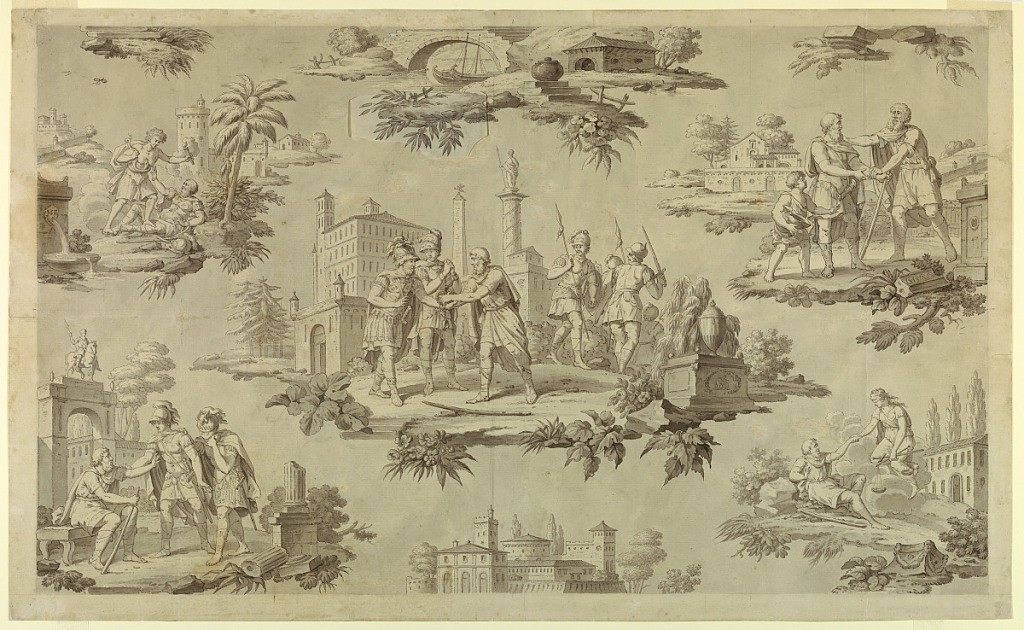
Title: Cartoon for cotton printing: The Life of Belisaire [La Vie de Bélisaire]
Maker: B. M. Lebert, 1759–1836
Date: ca. 1820
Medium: Pen and ink with gray wash and white heightening on cream colored paper (mounted)
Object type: Drawing
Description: The design of a finished cartoon for a textile illustrates five scenes from the later life of the Byzantine general, Belisarius (ca.505-565), of Macedonia. On upper left, Belisarius' dream; upper right, Belisarius recognizing a friend; center, Belisarius setting free the Visigoths; lower left, Belisarius begging alms at the gates of Constantinople; and lower right, Belisarius' dream of justice.  A schematic substitution by the artist is pasted in the upper center of the composition.